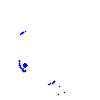
Particle: electron